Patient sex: M
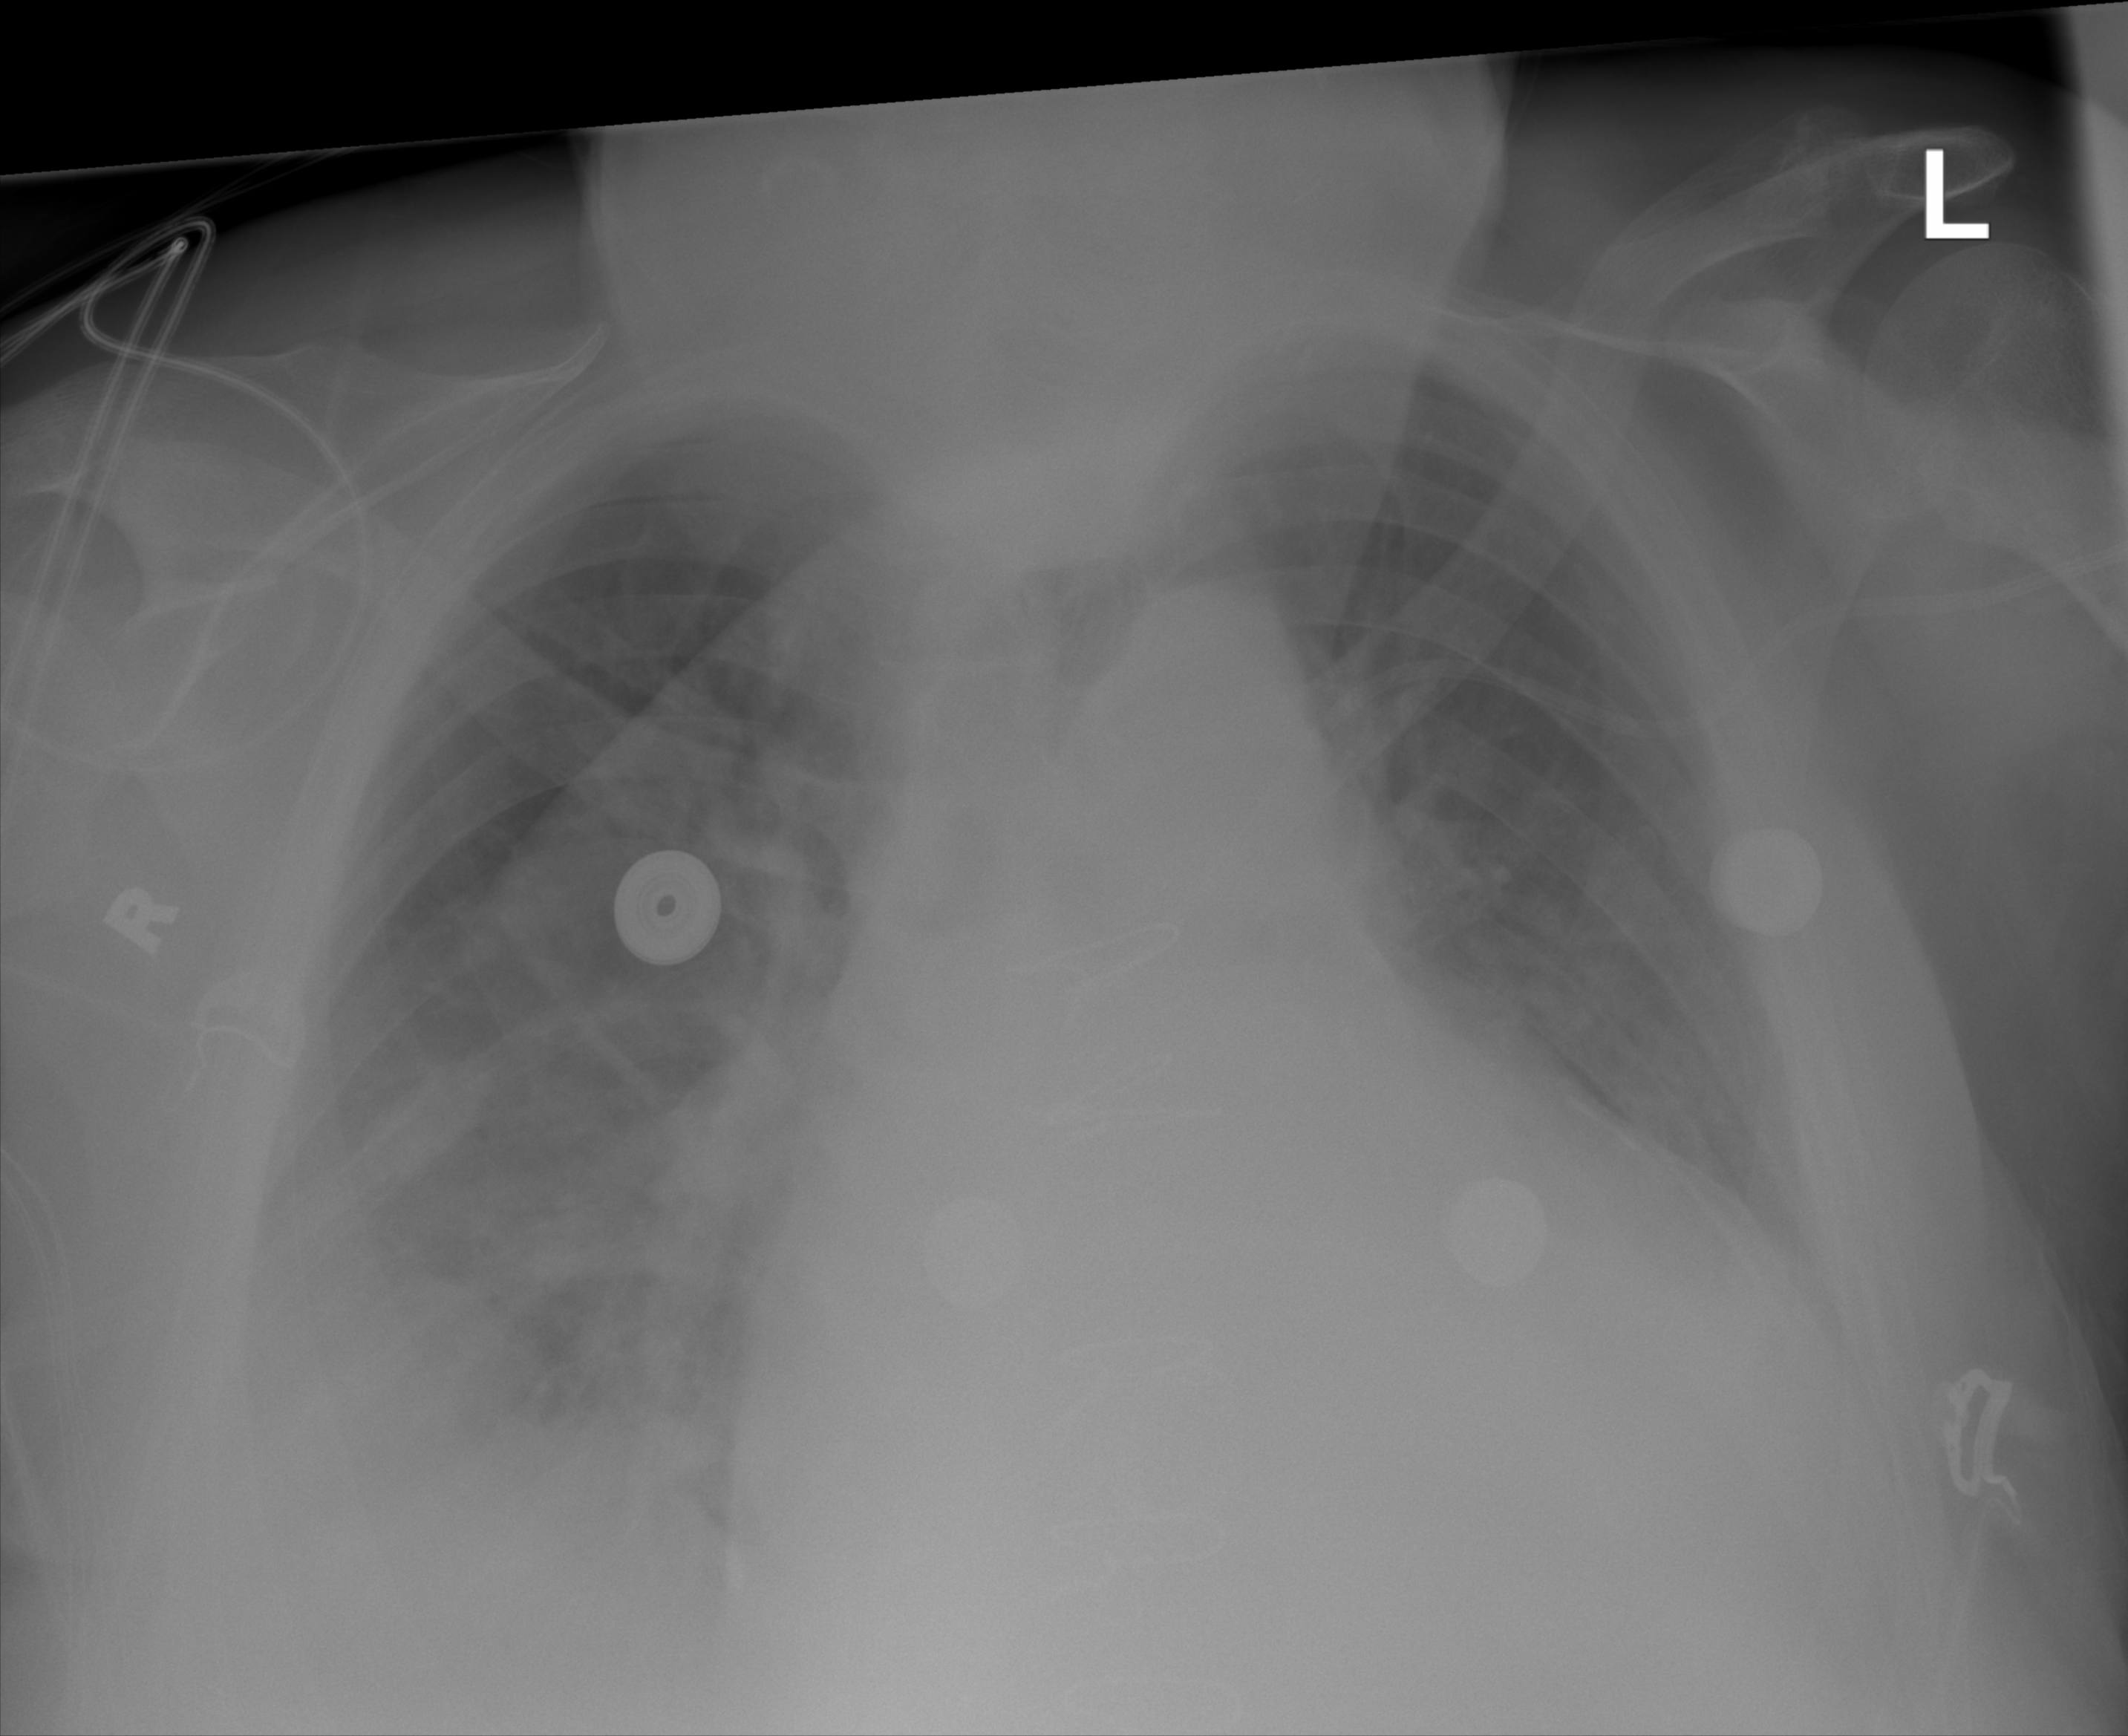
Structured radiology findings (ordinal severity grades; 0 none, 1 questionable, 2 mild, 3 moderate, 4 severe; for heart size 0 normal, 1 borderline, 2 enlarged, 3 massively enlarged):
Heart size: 3
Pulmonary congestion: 3
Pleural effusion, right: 3
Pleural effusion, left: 2
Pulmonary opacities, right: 0
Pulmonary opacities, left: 0
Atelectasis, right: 3
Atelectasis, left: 2